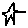
Label: star